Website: lowes
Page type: address-validator
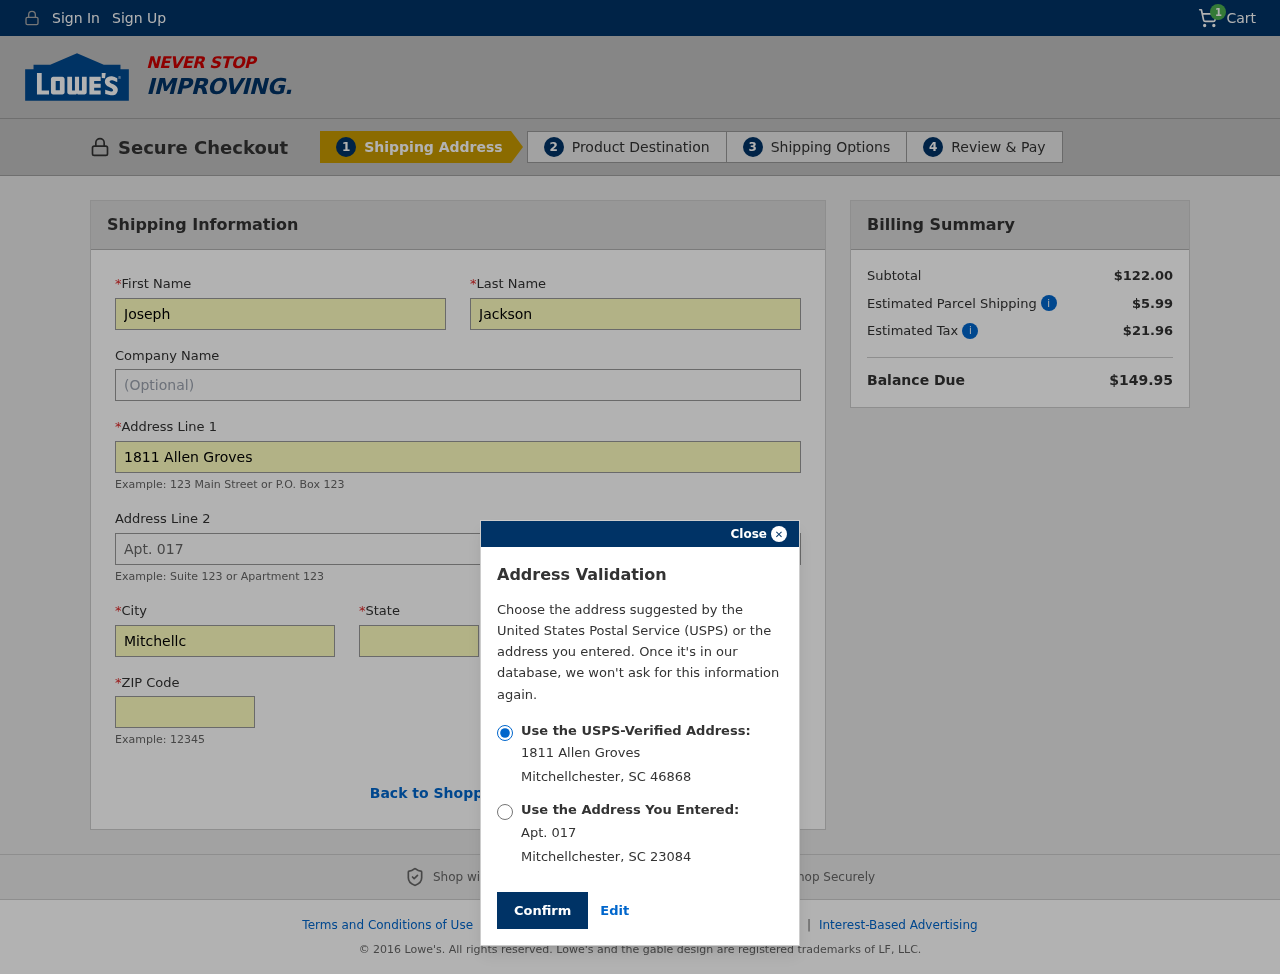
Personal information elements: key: PII_CITY
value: Mitchellchester
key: PII_FIRSTNAME
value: Joseph
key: PII_LASTNAME
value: Jackson
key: PII_POSTCODE
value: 46868
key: PII_POSTCODE2
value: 23084
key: PII_STATE
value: South Carolina
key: PII_STATE_ABBR
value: SC
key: PII_STREET
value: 1811 Allen Groves
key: PII_STREET2
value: Apt. 017
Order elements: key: ORDER_NUM_ITEMS
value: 1
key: ORDER_SUBTOTAL
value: $122.00
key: ORDER_SHIPPING_COST
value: $5.99
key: ORDER_TAX
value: $21.96
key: ORDER_TOTAL
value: $149.95